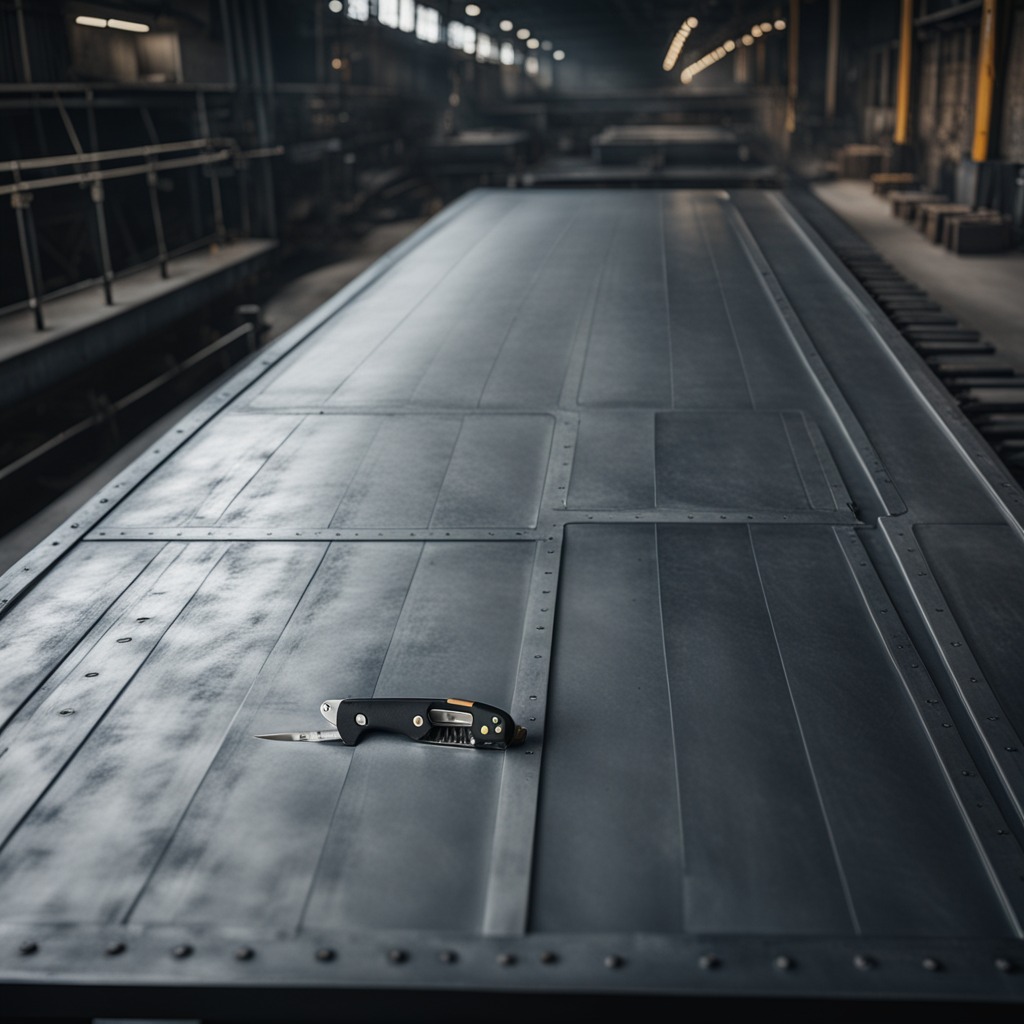
A utility knife is lying on a cold steel table in a mining workshop.